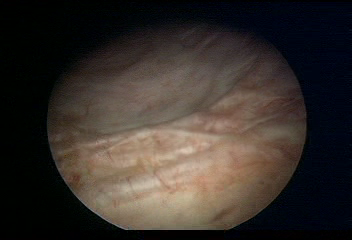
Modality: WLC
Class: Normal mucosa
Bladder cancer association: No